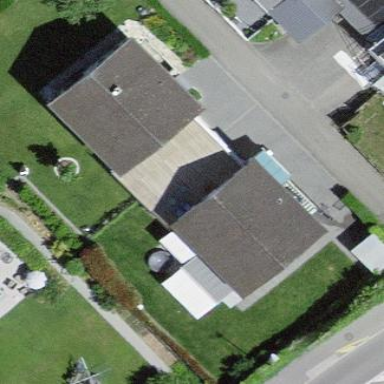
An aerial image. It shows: Flat-roofed building.